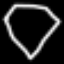
Label: diamond